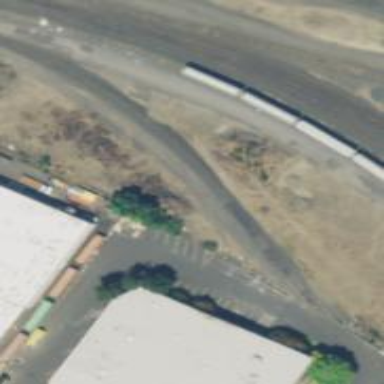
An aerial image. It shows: Railway yard used for servicing trains.